Question: How to fix this?

its failing in past it was working fine but not anymore.
(Normally it show green bar in the canvas if you speak in the mic.)
'''
<script type="text/javascript">
var navigator = window.navigator;
navigator.getMedia = ( navigator.getUserMedia ||
navigator.webkitGetUserMedia ||
navigator.mozGetUserMedia ||
navigator.msGetUserMedia);
navigator.getMedia({ video: false, audio: true}, function(stream) {
console.log('doing....');
audioContext = new webkitAudioContext();
analyser = audioContext.createAnalyser();
microphone = audioContext.createMediaStreamSource(stream);
javascriptNode = audioContext.createJavaScriptNode(2048, 1, 1);
analyser.smoothingTimeConstant = 0.3;
analyser.fftSize = 1024;
microphone.connect(analyser);
analyser.connect(javascriptNode);
javascriptNode.connect(audioContext.destination);
canvasContext = document.getElementById("test");
canvasContext= canvasContext.getContext("2d");
javascriptNode.onaudioprocess = function() {
console.log('doing.... bla bla');
var array = new Uint8Array(analyser.frequencyBinCount);
analyser.getByteFrequencyData(array);
var values = 0;
var length = array.length;
for (var i = 0; i < length; i++) {
values += array[i];
}
var average = values / length;
canvasContext.clearRect(0, 0, 300, 130);
canvasContext.fillStyle = '#00ff00';
canvasContext.fillRect(0,130-average,300,130);
}
console.log('doing.... done');
}, function(err) {
console.log("An error occured! " + err);
});
</script>
'''
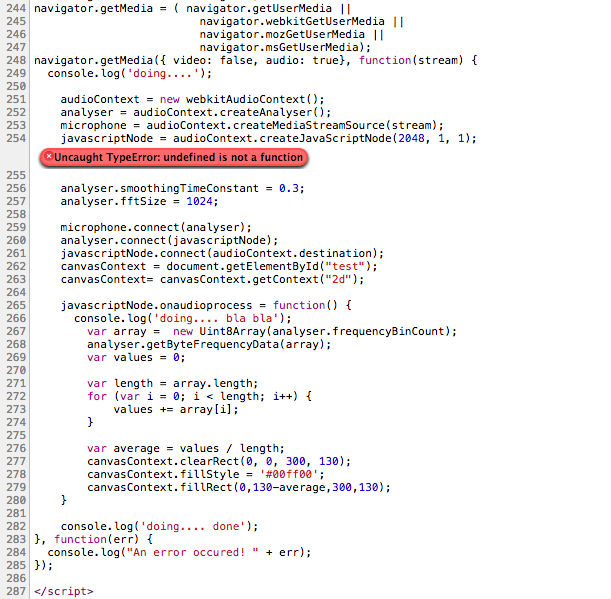
Answer: 'webkitAudioContext()' does not have 'createJavaScriptNode' and I believe you should not use it anywhere.
Try 'javascriptNode = audioContext.createScriptProcessor(2048, 1, 1);'